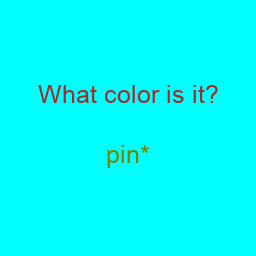
Color: olive
Color name shown: pink
Background color: cyan
Question text color: brown